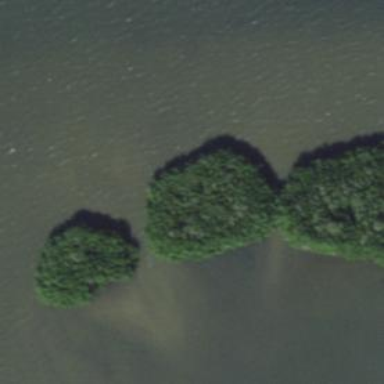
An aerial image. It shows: Islet.